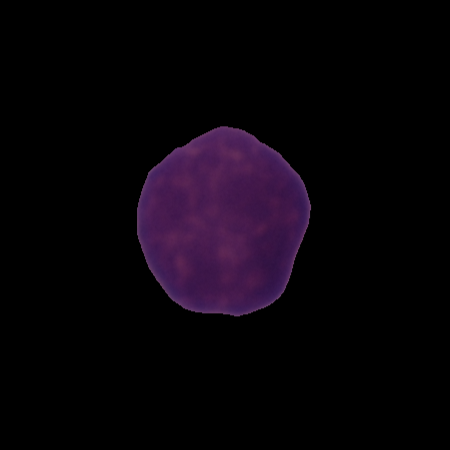
Label: healthy